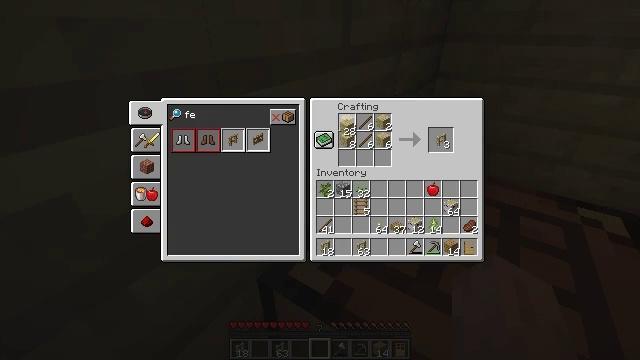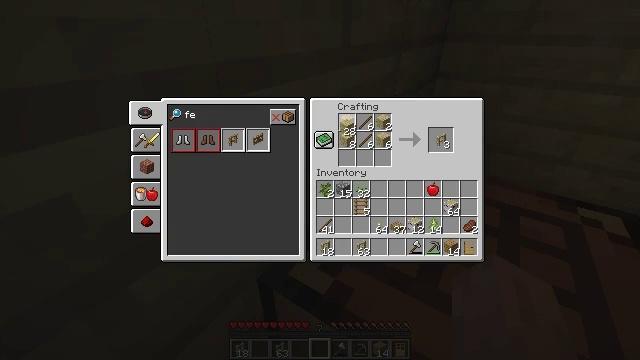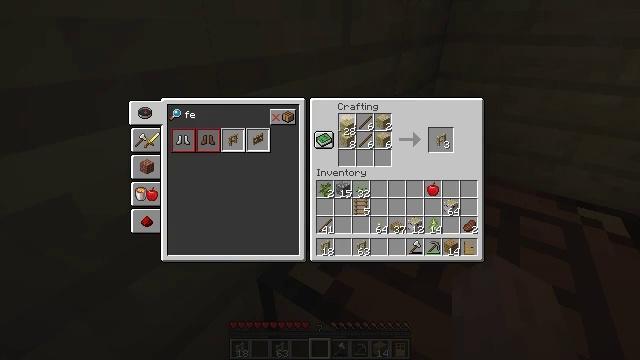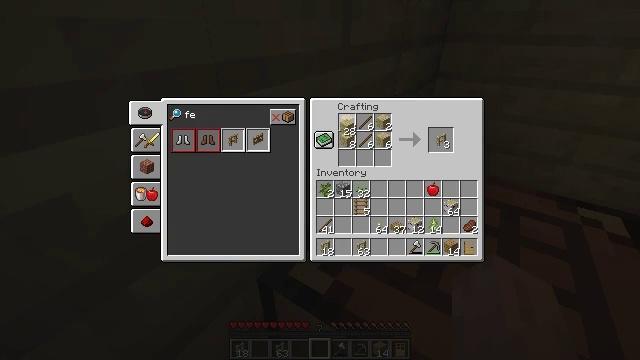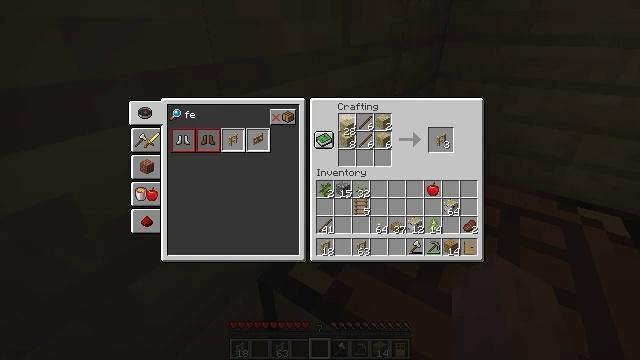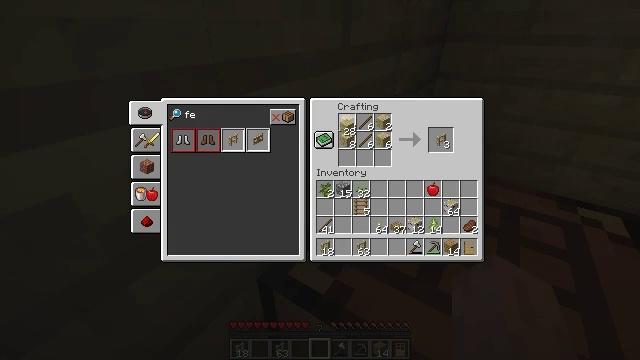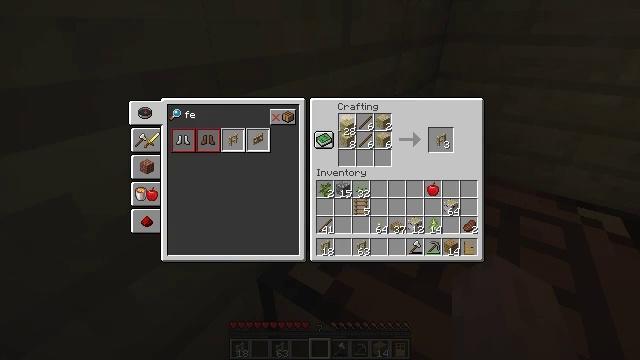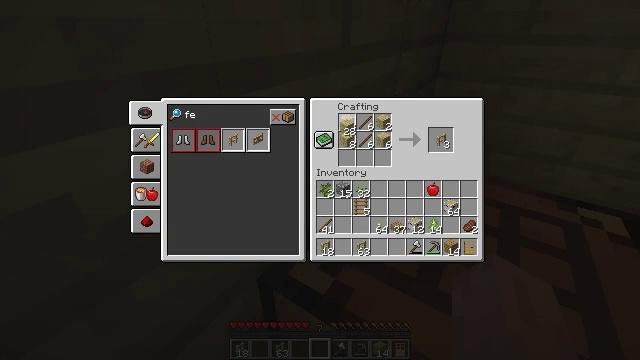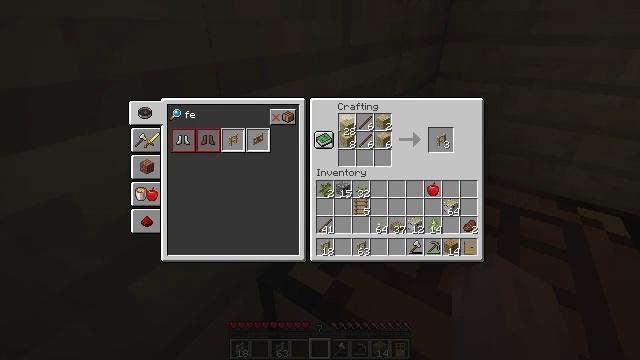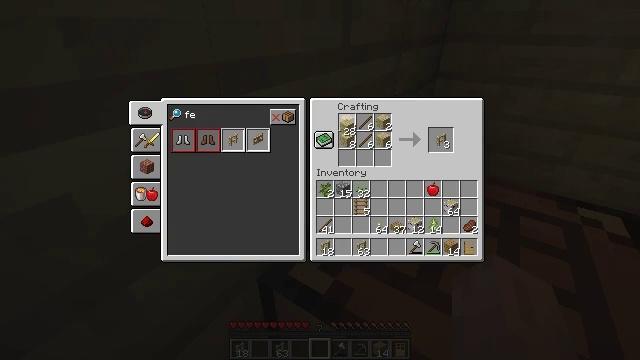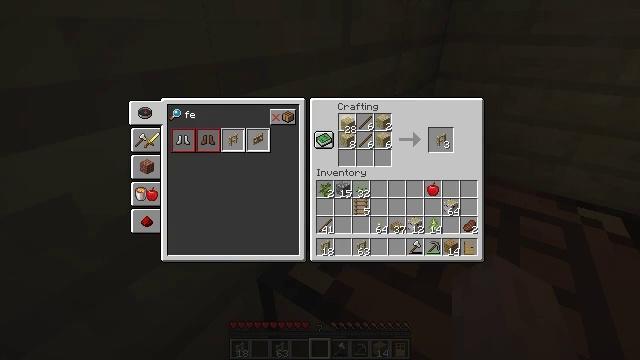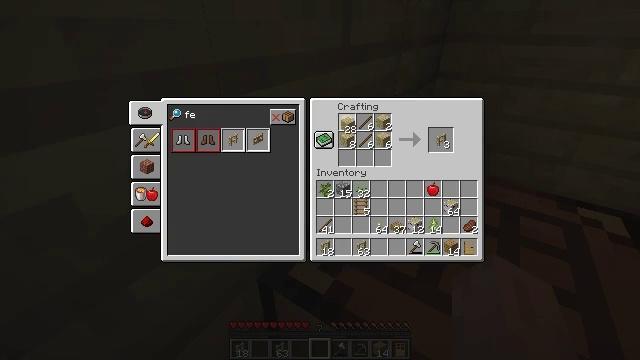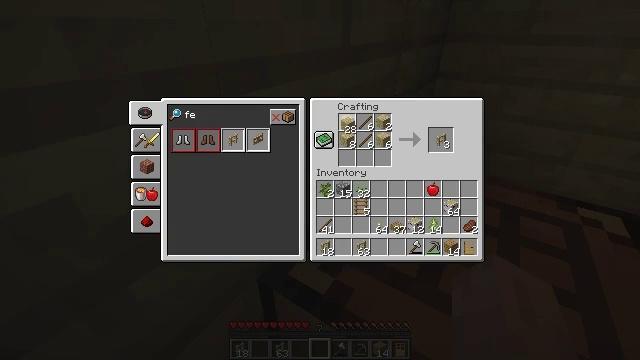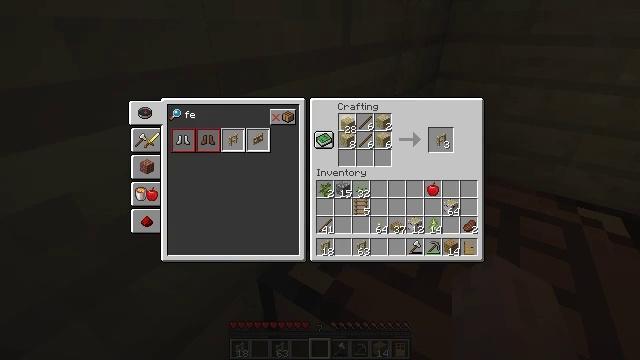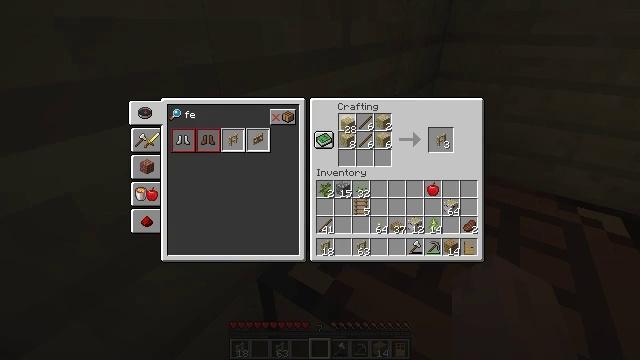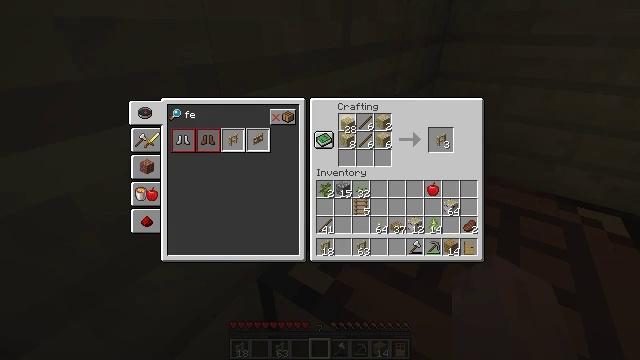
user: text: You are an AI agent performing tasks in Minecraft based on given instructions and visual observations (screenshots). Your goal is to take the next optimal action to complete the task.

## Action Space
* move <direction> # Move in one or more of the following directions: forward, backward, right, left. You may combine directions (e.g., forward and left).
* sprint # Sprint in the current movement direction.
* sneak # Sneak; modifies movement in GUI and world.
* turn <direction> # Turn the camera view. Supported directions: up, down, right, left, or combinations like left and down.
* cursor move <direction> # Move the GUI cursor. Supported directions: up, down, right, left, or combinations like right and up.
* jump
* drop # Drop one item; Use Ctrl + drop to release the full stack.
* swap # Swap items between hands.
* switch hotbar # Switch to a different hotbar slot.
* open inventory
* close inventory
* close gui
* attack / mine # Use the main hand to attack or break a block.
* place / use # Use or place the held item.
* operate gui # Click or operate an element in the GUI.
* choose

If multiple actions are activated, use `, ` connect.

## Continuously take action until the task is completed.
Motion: motion action
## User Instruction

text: Use birch planks and sticks to craft a birch fence.
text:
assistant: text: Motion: no_op
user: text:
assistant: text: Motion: no_op
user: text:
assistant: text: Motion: no_op
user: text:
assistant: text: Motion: no_op
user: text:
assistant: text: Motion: no_op
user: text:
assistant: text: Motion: no_op
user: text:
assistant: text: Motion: no_op
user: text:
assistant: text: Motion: no_op
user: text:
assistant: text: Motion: no_op
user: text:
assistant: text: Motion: no_op
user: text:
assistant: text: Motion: no_op
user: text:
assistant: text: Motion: no_op
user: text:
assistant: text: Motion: no_op
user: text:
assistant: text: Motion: choose
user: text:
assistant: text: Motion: choose
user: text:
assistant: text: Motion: choose
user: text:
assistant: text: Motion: no_op
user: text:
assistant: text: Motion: choose
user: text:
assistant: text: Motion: choose
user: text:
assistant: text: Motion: choose
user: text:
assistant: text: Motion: no_op
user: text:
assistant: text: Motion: no_op
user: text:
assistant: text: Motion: no_op
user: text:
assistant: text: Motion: no_op
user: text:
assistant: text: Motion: no_op
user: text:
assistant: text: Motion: cursor move right
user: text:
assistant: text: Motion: cursor move right
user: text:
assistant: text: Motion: no_op
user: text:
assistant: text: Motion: no_op
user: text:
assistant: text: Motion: no_op